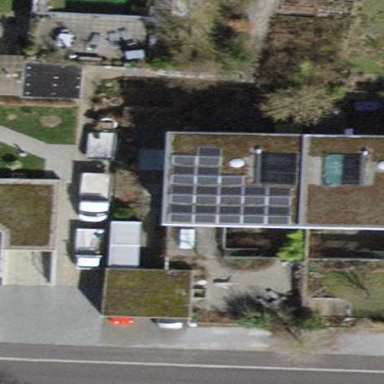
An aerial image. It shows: Flat-roofed building.